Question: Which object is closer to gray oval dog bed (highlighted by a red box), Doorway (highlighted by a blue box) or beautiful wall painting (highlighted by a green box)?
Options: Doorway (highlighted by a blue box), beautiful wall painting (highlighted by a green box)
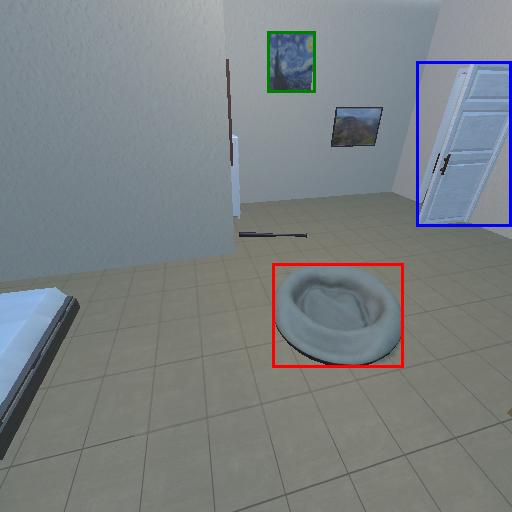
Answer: Doorway (highlighted by a blue box)